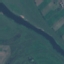
Land use / land cover: River